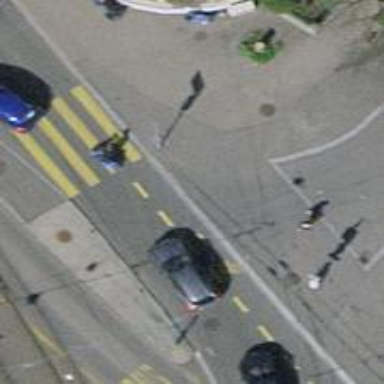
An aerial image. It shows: Unmarked crossing with traffic calming table.